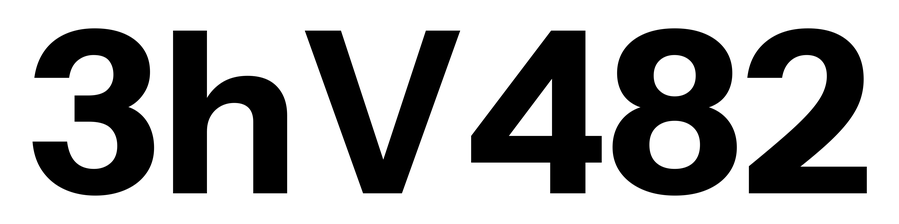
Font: InstrumentSans_Bold